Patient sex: M
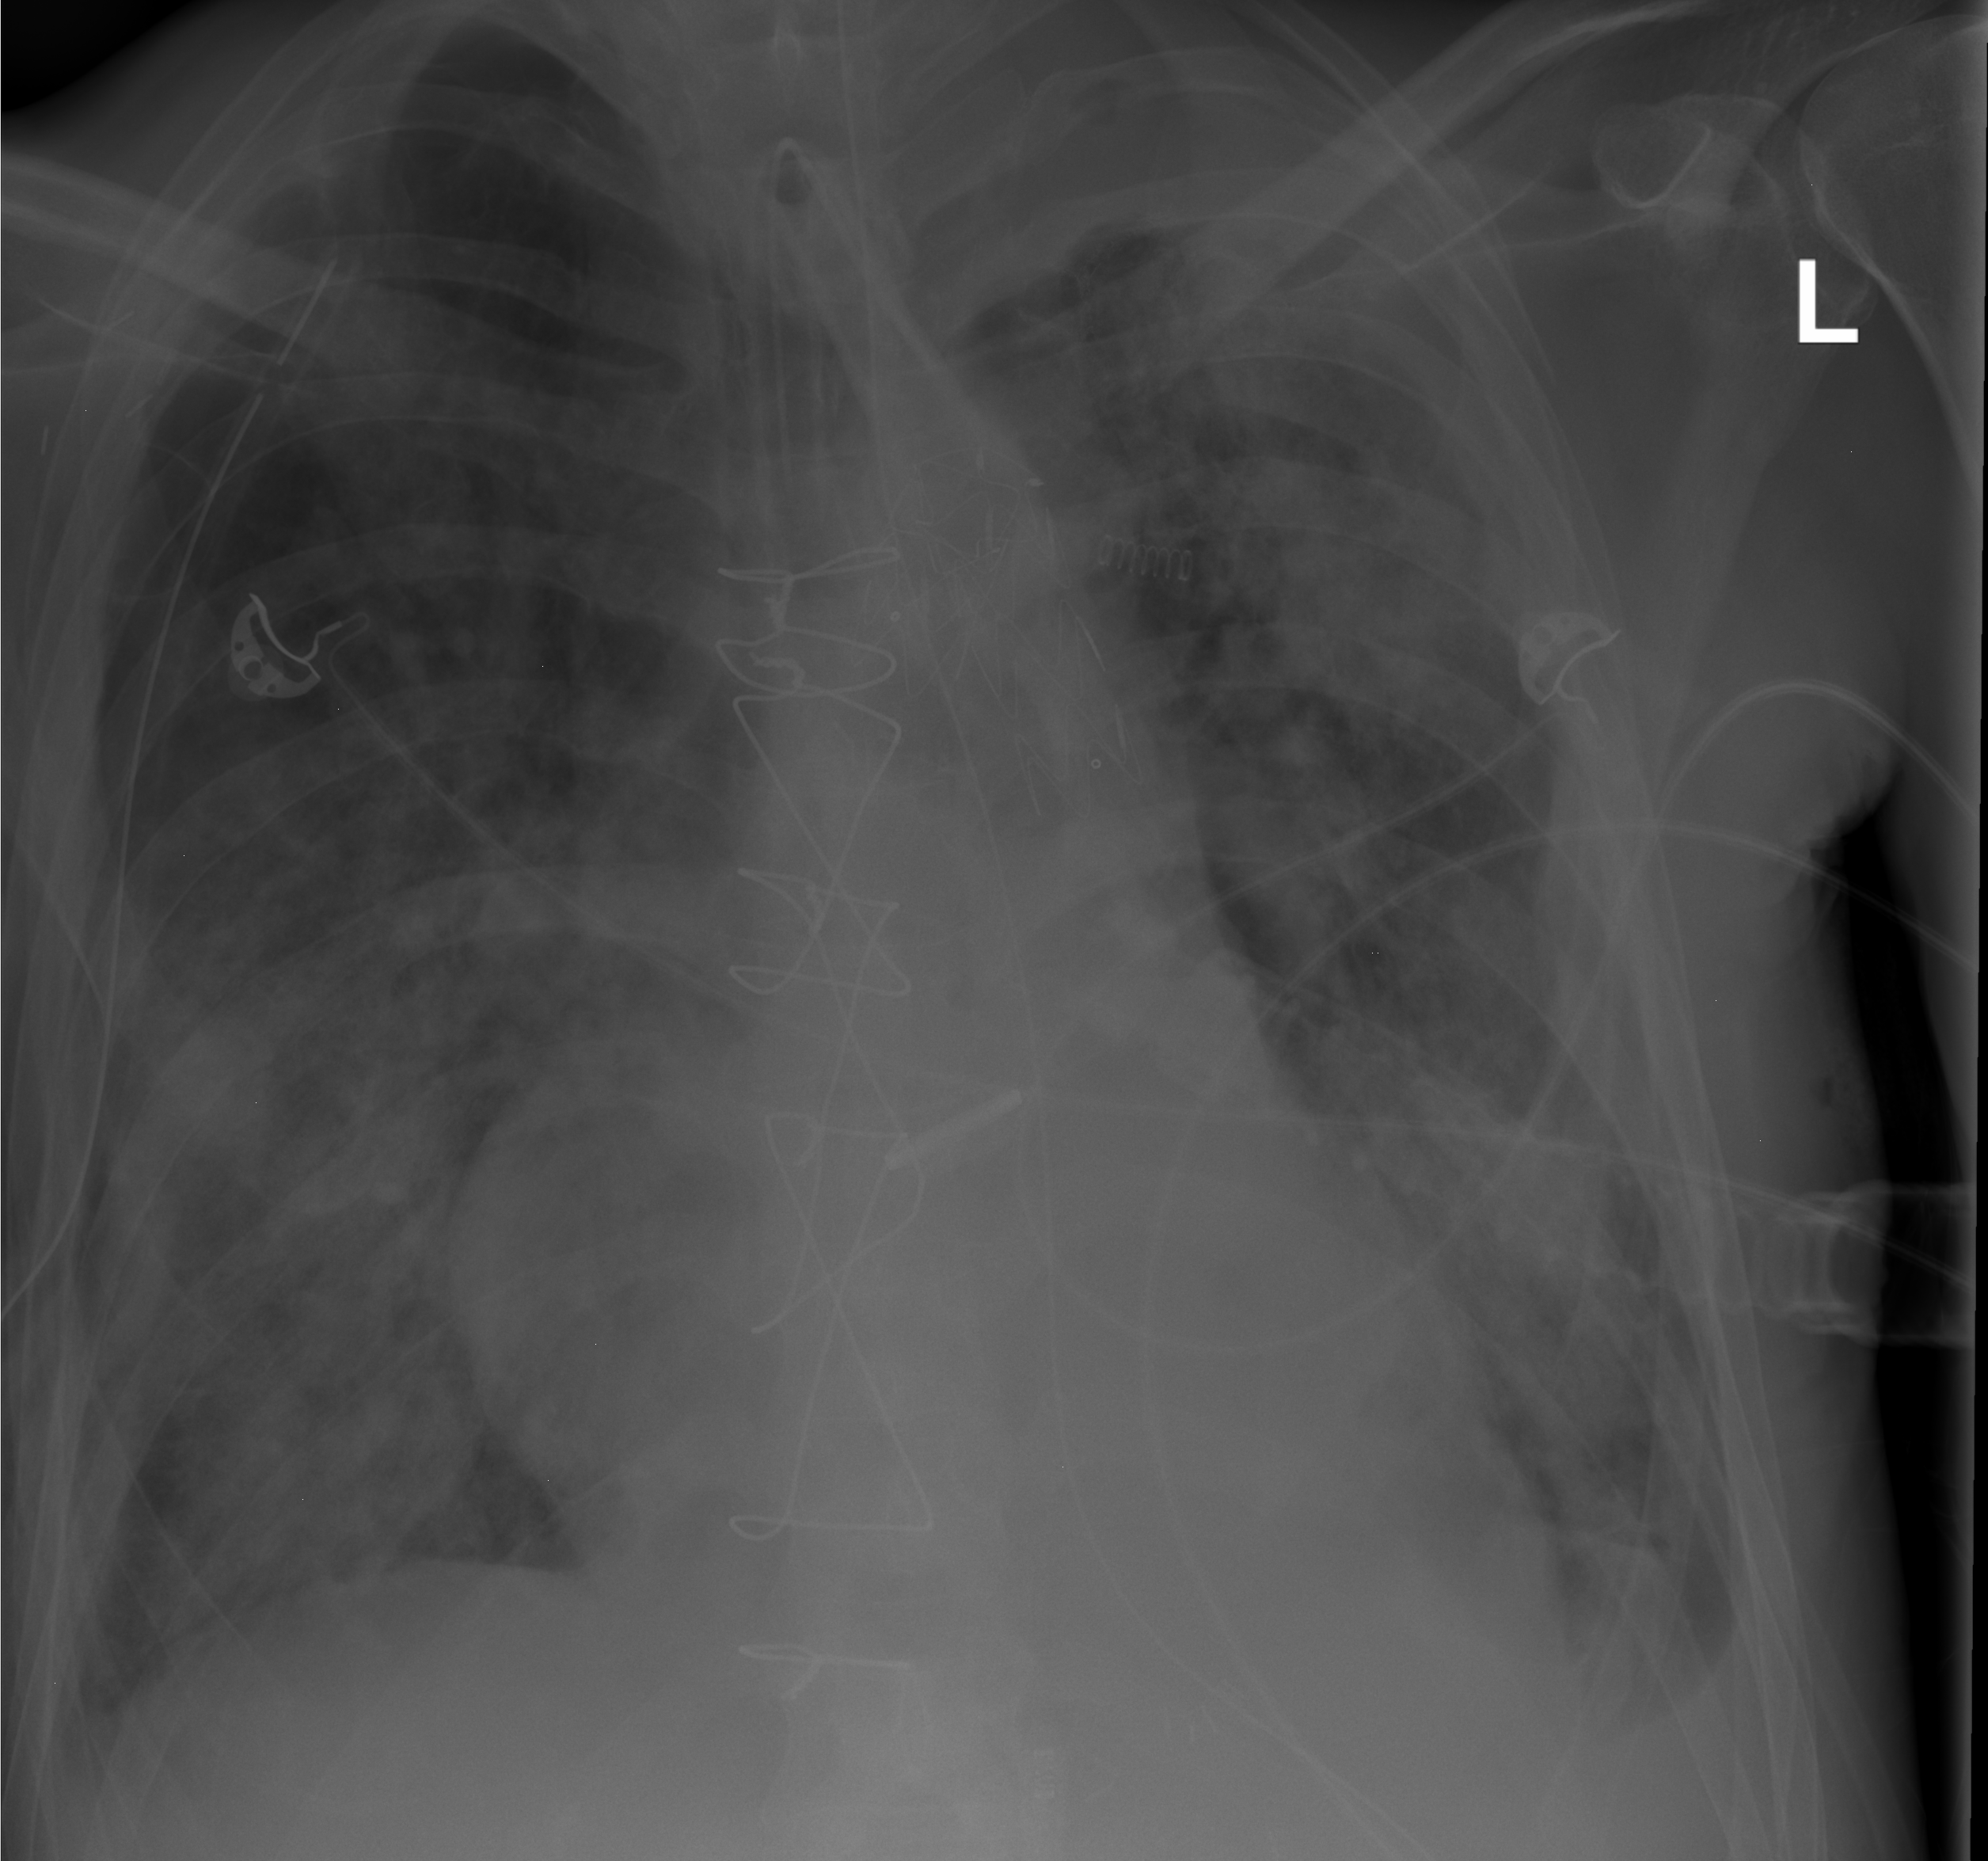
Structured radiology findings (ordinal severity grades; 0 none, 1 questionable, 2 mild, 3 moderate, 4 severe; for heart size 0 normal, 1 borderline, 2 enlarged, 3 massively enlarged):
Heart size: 2
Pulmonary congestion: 2
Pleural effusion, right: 2
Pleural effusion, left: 2
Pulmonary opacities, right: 3
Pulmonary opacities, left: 3
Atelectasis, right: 2
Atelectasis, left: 2